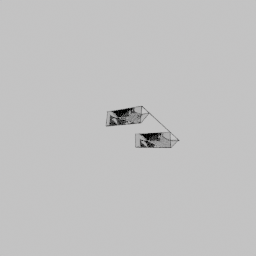
Label: architecture